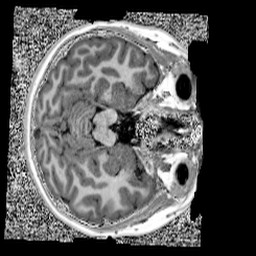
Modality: UNIT1
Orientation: axial
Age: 10
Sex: female
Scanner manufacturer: siemens
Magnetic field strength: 3 T
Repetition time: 4 s
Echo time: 0.00303 s